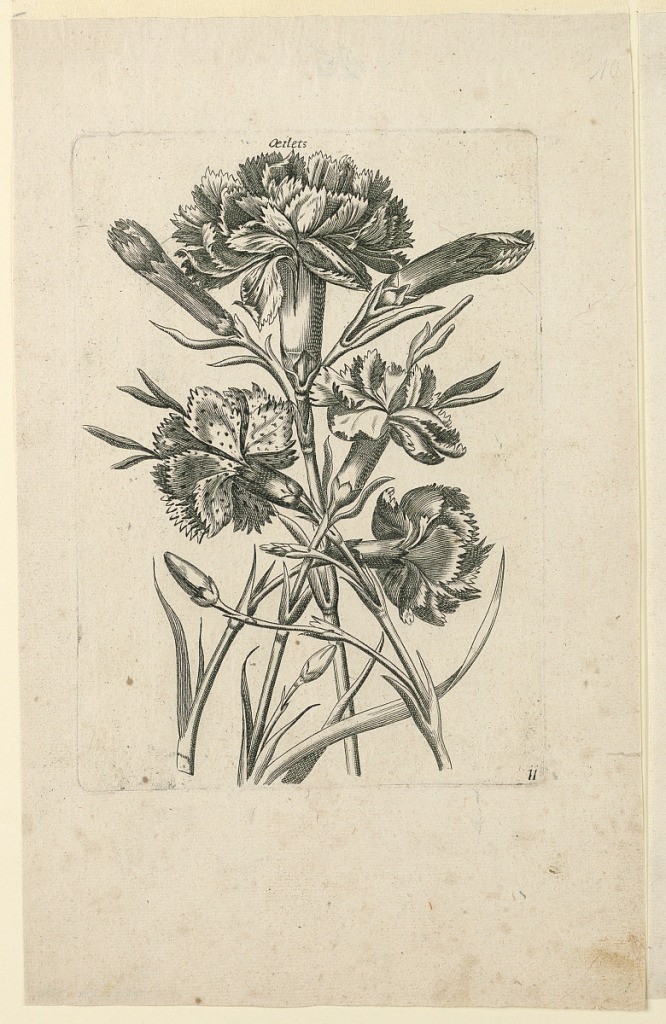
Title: Carnations and Buds, Plate 11
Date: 18th century
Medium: Engraving on paper
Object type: Print
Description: Carnations and buds, plate 11.